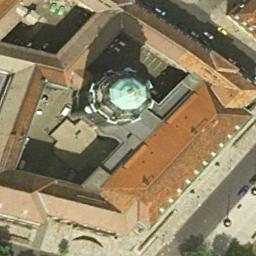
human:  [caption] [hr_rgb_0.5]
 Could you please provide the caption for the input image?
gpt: A church with a brown roof with a turquoise tower on the roof, Many trees and a road around the church, And many cars on the road .

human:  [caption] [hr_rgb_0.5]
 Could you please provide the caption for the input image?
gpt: There is a church with blue circular roof .

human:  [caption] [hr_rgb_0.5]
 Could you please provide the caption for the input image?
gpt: The church with a green octagon tower and the rest of the church has some orange roofs .

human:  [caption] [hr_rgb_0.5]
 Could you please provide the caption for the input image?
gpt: This is a church with several red buildings in front .

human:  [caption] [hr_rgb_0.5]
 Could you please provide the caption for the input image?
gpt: The church is surrounded by buildings .